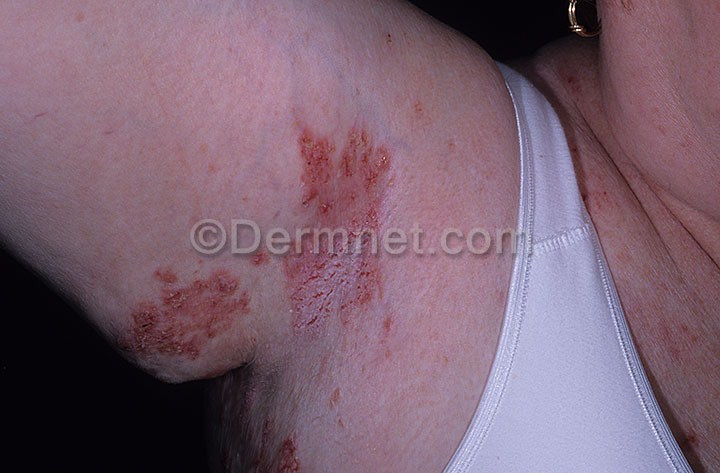
Disease: Bullous Disease Photos